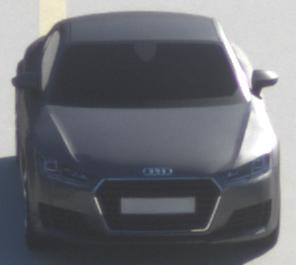
Make: Audi
Model: TT Coupé 1.8 TFSI
Detailed model: TT (8S) Coupé
Model produced from: 2015/08
Model produced until: 2018/06
Doors: 3
Color: gray
Road condition: dry road
Daytime: morning or afternoon
Contrast: high contrast